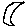
Label: moon